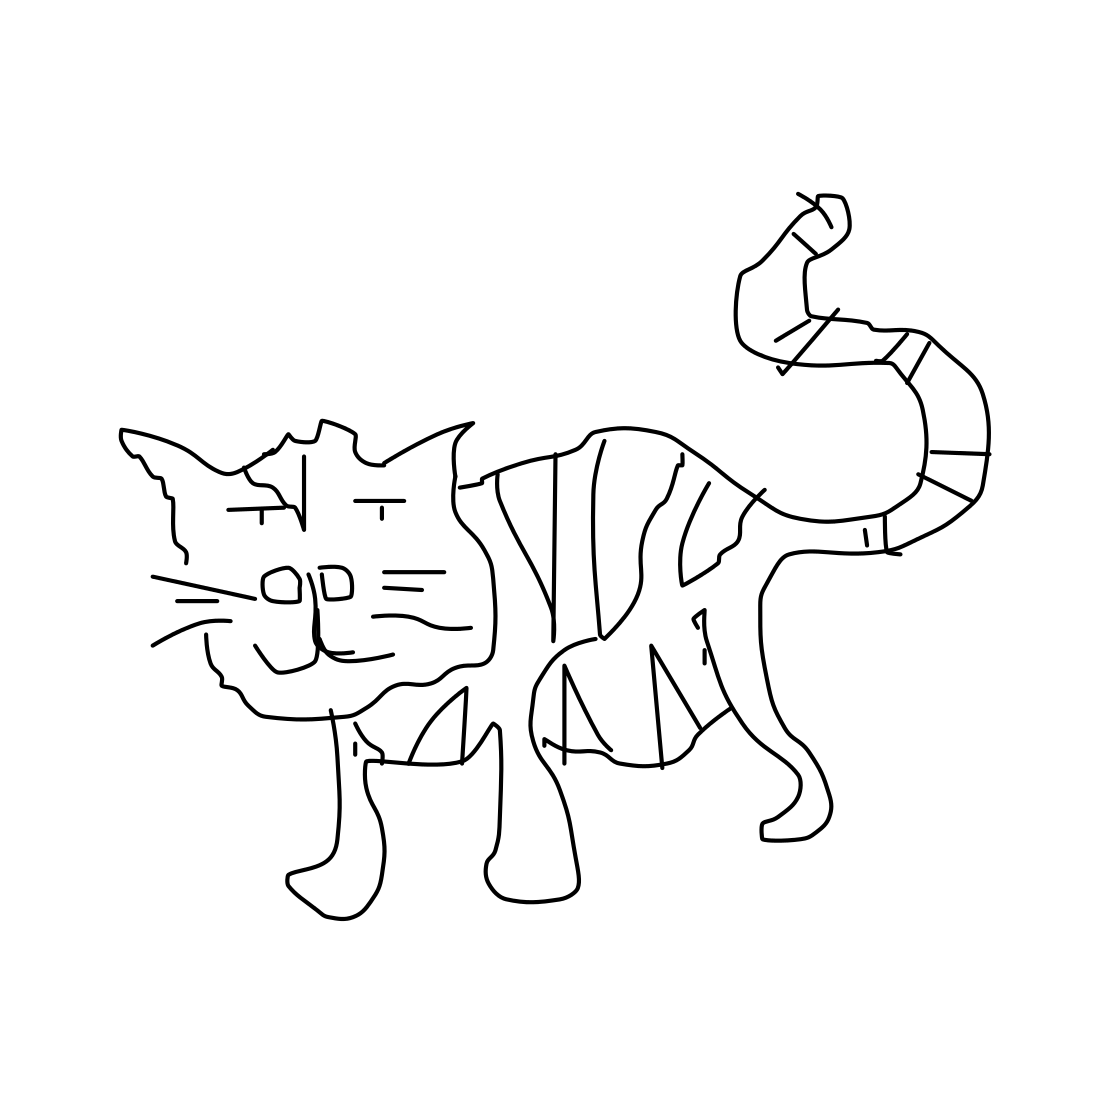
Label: tiger